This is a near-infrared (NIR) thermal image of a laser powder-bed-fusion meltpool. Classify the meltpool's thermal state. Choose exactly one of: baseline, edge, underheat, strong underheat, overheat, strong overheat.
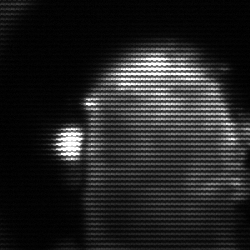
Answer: baseline